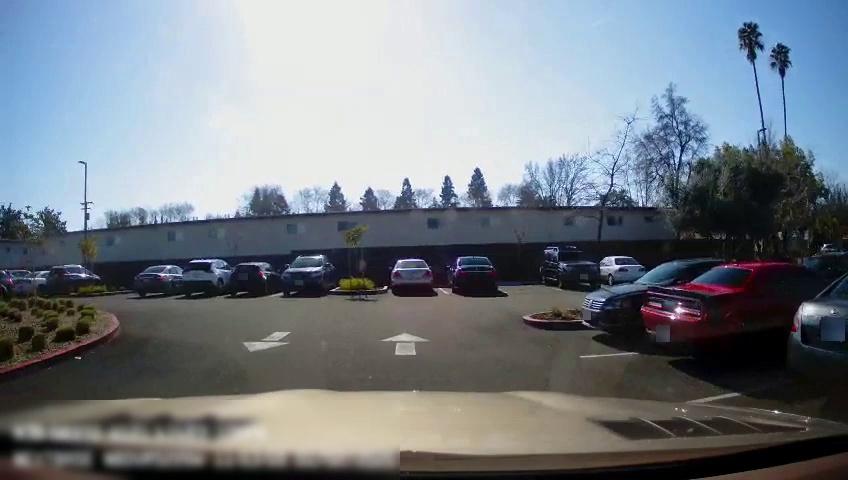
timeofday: Day
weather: Sunny
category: Drivable Space
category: Vehicles | Car
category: Vehicles | SUV
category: Vehicles | Car
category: Vehicles | SUV
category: Vehicles | Car
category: Vehicles | Car
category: Vehicles | SUV
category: Vehicles | Car
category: Vehicles | Car
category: Vehicles | Car
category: Vehicles | Car
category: Vehicles | Car
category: Vehicles | SUV
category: Vehicles | SUV
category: Vehicles | Car